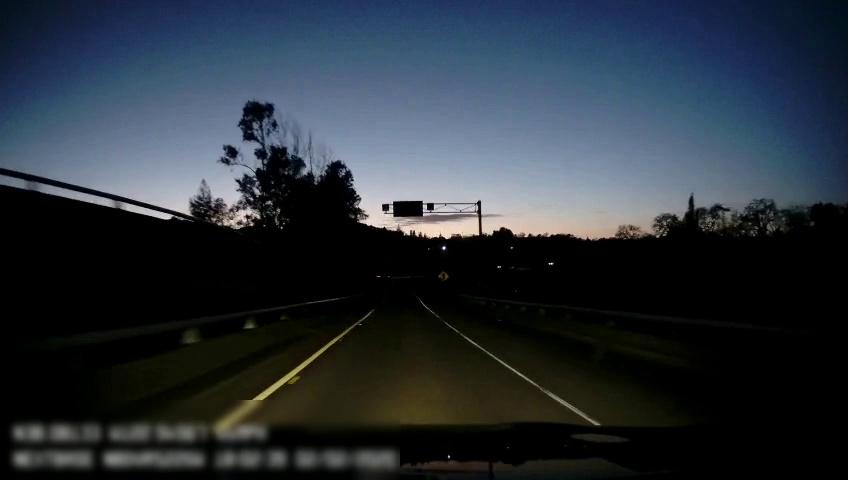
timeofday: Dusk/Dawn/Twilight
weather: Other
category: Drivable Space
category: Lanes | Alternate Lane
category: Lanes | Alternate Lane
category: Traffic | Signs